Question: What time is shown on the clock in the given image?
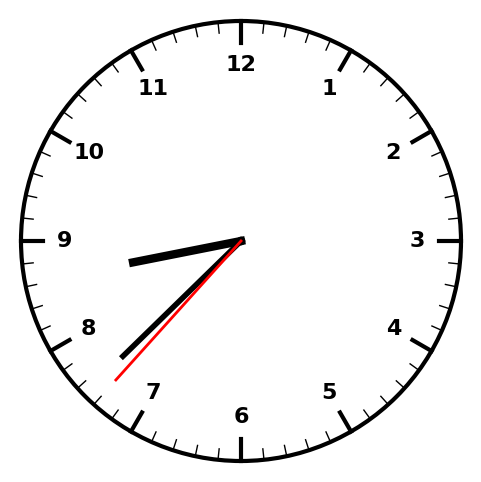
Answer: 08:37:37